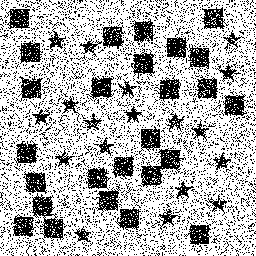
Squares: 26
Triangles: 0
Stars: 18
Total shapes: 44